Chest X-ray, AP view. Patient: 33 years old, sex M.
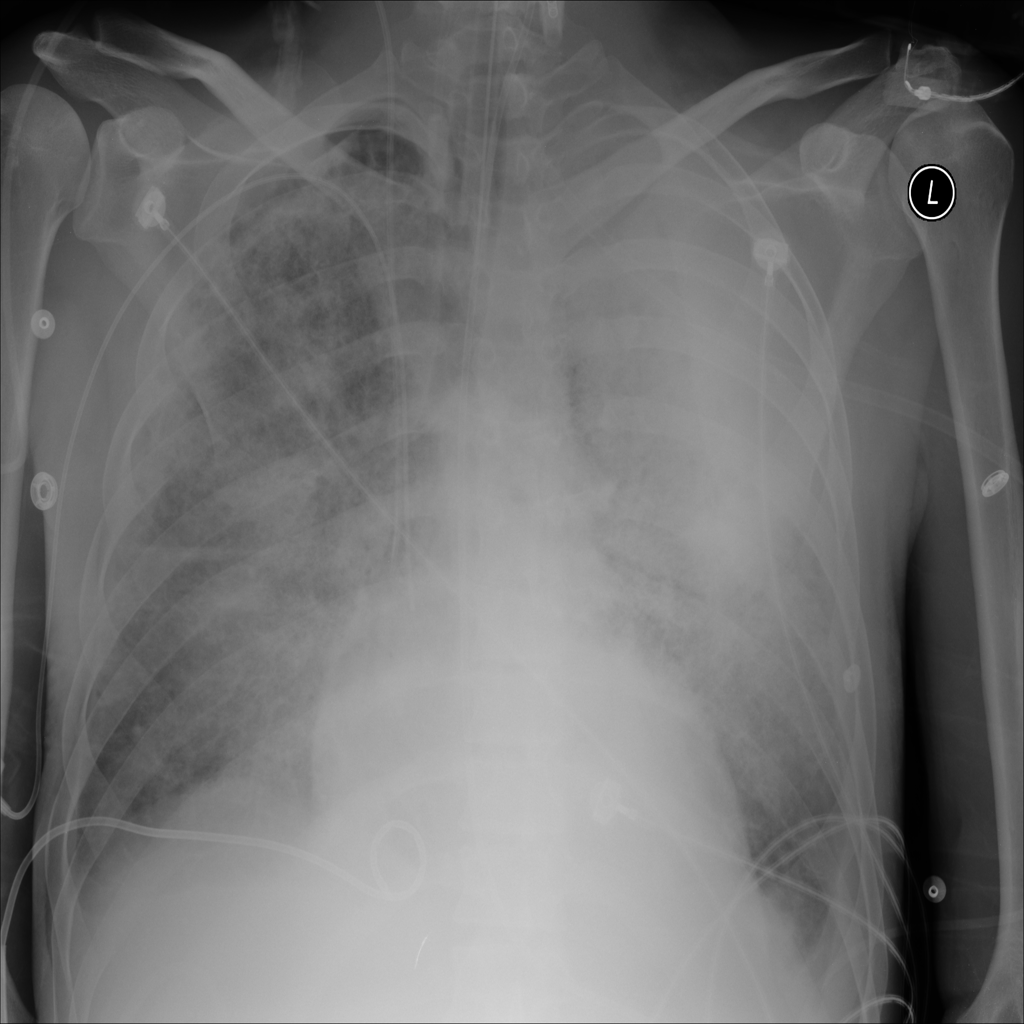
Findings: Consolidation, Effusion